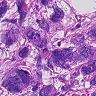
Metastatic tissue present: yes